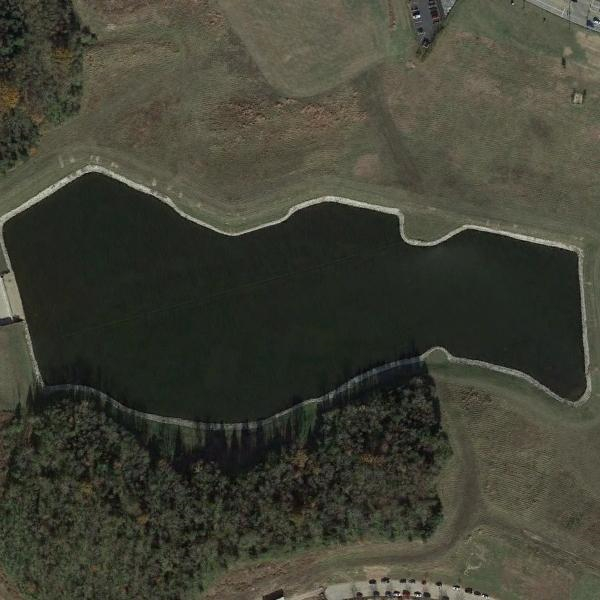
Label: Pond